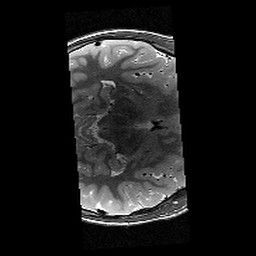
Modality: T2w
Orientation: axial
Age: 11
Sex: male
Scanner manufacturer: siemens
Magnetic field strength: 3 T
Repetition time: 9.23 s
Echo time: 0.067 s